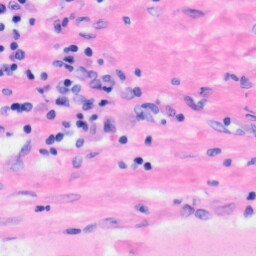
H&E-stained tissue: Liver